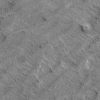
Atmospheric dust classification: not_dusty